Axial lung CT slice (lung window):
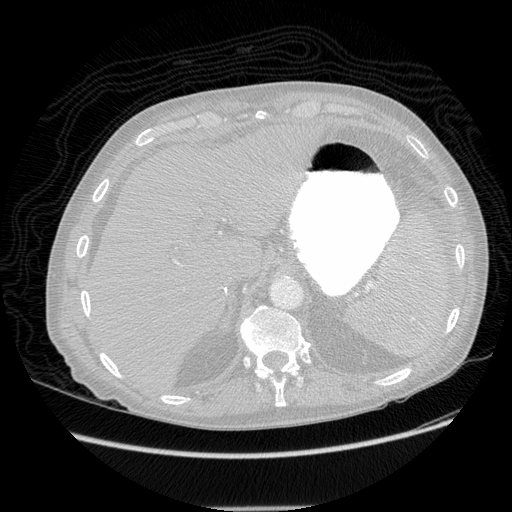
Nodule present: no